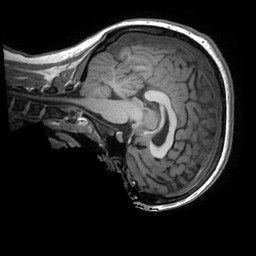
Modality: T1w
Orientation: sagittal
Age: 18
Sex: female
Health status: healthy
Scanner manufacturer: ge